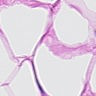
Metastatic tissue present: no